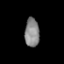
Tissue: prostate
Cell type: T cells
Senescence score: 0.7613
Nuclear area (px): 412
Mean DAPI intensity: 134.663